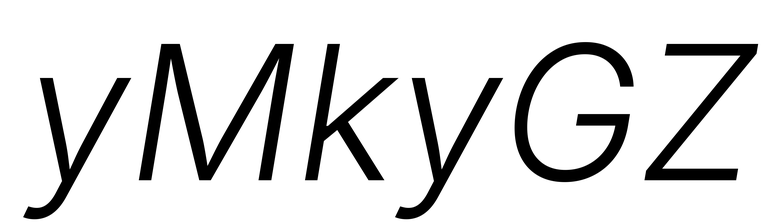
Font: Inter-Italic_Light_Italic